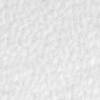
Label: no_change